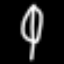
Label: leaf